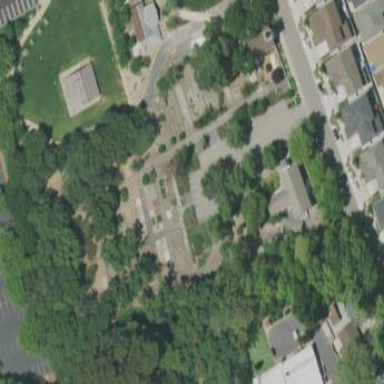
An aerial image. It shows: Cemetery.